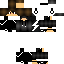
A female human skin with dark skin, wearing brown long hair dressed in a blue hoodie and brown skirt, featuring a closed mouth.